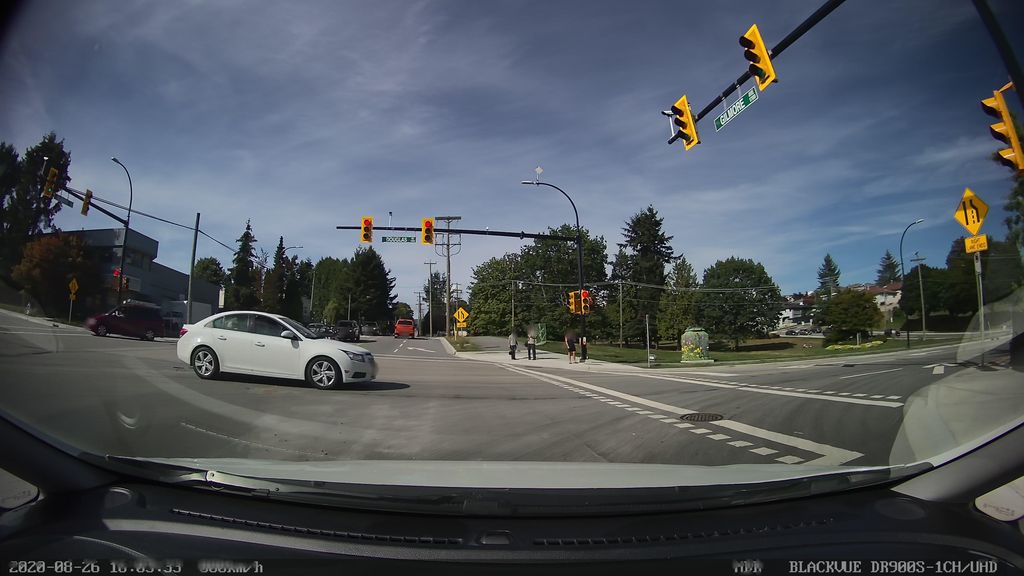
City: vancouver